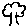
Label: tree